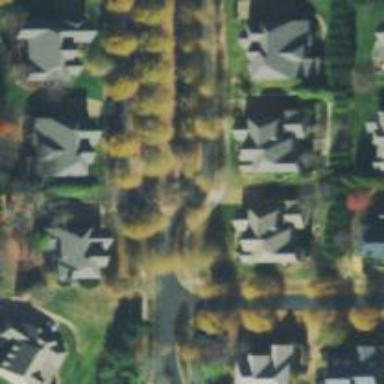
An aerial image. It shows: Residential road.